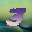
Label: 3